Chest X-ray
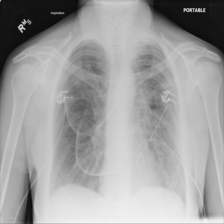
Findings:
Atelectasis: negative
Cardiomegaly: negative
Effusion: negative
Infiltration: negative
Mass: negative
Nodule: negative
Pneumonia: negative
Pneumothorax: negative
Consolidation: negative
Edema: negative
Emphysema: negative
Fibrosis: negative
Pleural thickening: negative
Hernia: negative